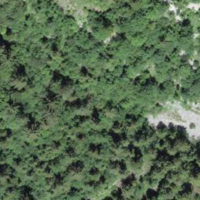
EUNIS habitat code: 43
Species observed at this site:
Convallaria majalis
Cephalanthera longifolia
Laburnum alpinum